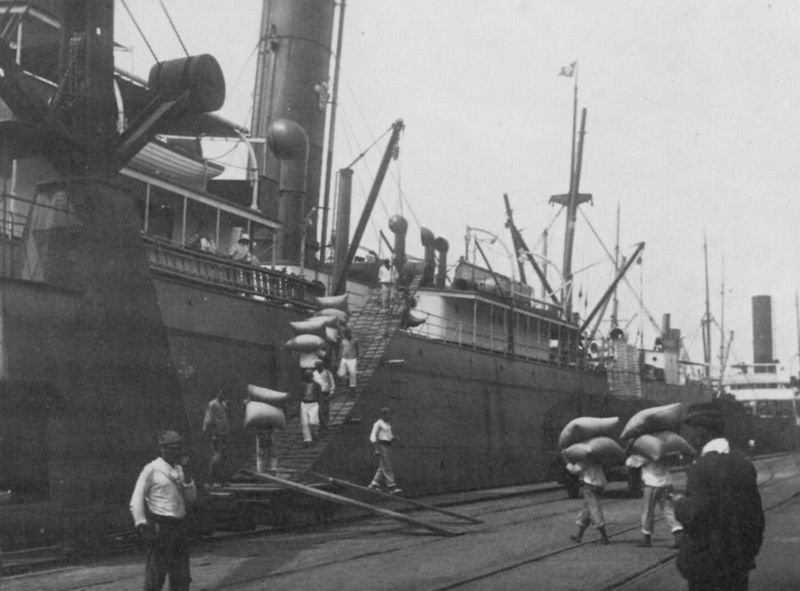
Titel: Kaffeeverladung in Santo, Provinz Sao Paulo
Künstler: Marc Ferrez
Standort: Rio de Janeiro
Institution: Sammlung Gilberto Ferrez
Schlagwörter: himmel, mann, wasser, weiß, landschaft, menschen, grau, hut, hüte, männer, schwarz, tragen, brücke, arbeit, boot, kamin, schornstein, schiff, ansicht, fahne, flagge, mast, last, schleppen, säcke, schornsteine, laden, arbeiter, beladen, bug, entladen, hafen, ladung, anleger, kai, masten, dampfer, dampfschiff, landung, pier, reling, steg, treppe, kaffee, ozean, foto, fotografie, photographie, kran, photo, gleise, schienen, matrosen, löschen, maste, graustufen, träger, anlegestelle, rohr, frachter, fahrgäste, hängebrücke, hafenarbeiter, frachtschiff, reeling, ausladen, lastträger, aufbauten, frachtarbeiter, hafenszene, schwarz   weiß fotografie, übersee